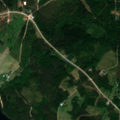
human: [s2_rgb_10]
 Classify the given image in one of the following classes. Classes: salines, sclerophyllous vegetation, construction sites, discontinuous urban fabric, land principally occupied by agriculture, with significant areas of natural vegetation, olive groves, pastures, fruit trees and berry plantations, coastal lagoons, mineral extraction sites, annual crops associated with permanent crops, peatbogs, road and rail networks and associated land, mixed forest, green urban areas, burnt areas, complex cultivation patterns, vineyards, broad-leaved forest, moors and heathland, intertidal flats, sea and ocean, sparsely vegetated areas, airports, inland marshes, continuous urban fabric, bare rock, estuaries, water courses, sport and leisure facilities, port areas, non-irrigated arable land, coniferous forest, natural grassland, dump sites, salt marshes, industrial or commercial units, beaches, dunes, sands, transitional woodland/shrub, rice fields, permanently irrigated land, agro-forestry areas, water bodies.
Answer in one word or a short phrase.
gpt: broad-leaved forest, coniferous forest, mixed forest, water bodies